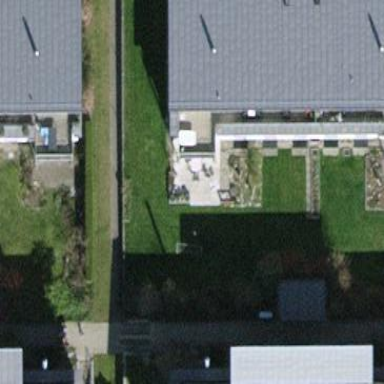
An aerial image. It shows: Building with flat roof.